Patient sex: M
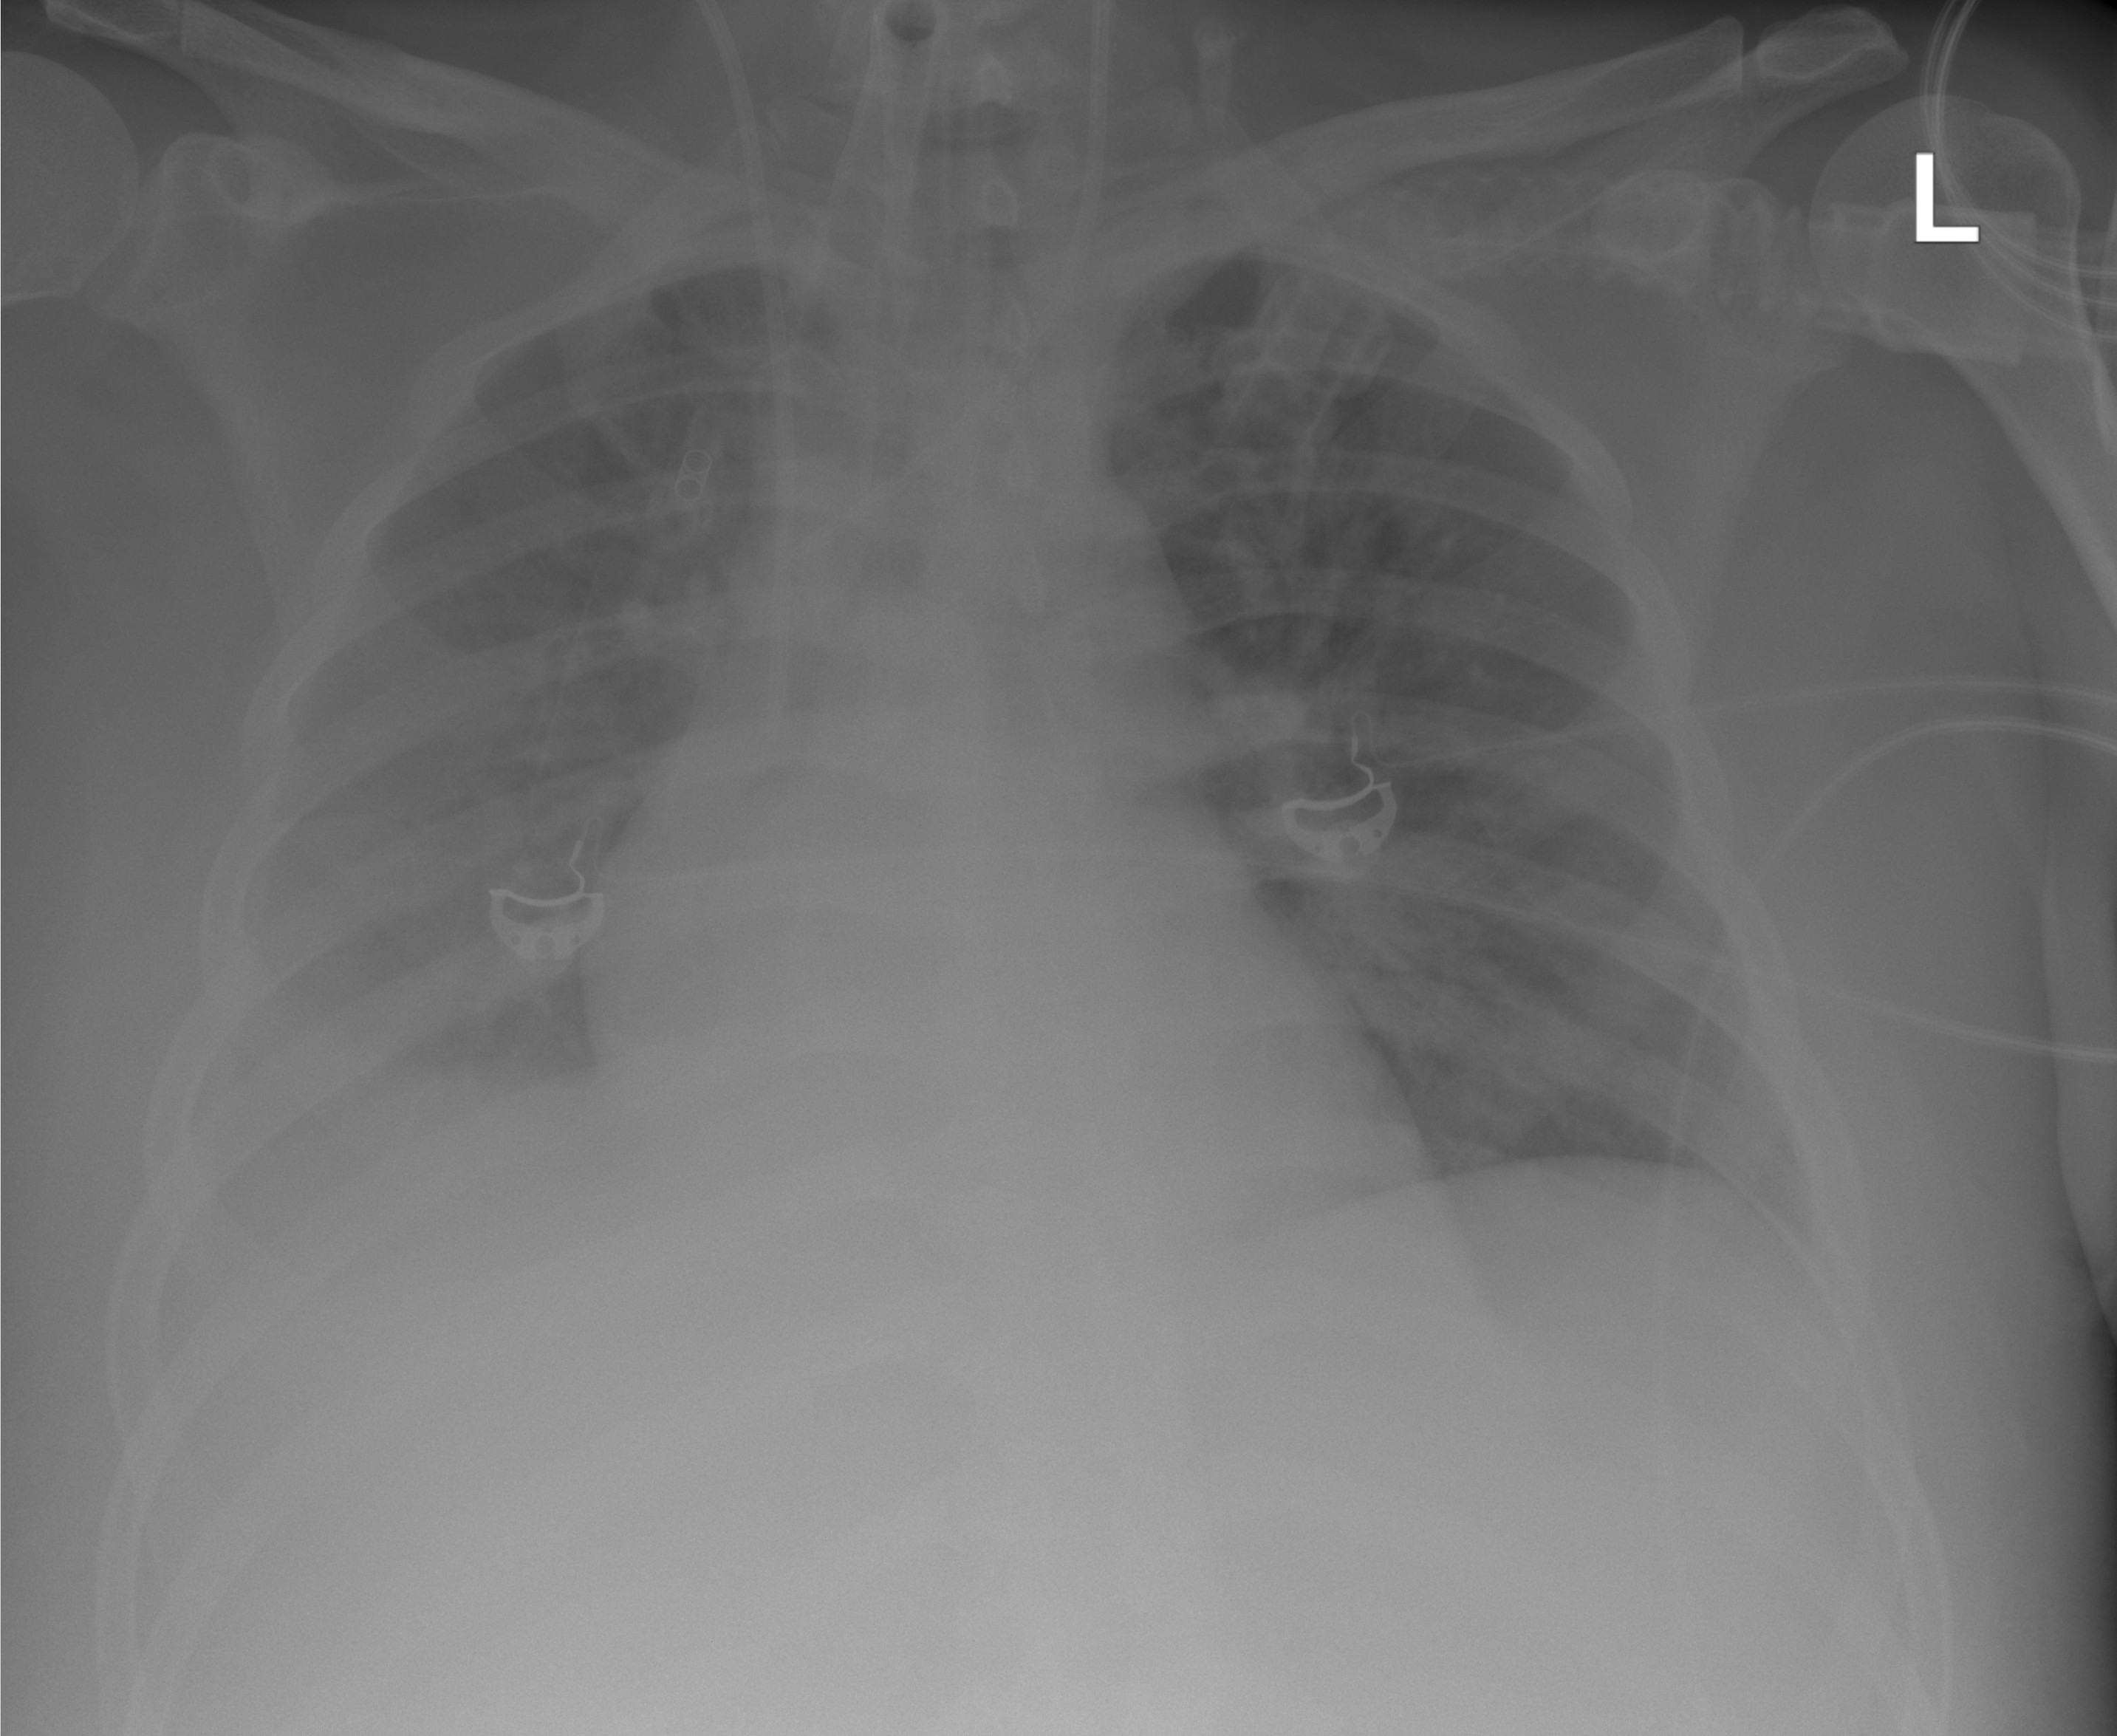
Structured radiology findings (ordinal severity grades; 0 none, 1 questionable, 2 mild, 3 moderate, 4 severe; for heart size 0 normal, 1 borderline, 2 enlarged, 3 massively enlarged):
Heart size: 0
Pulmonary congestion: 2
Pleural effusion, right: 3
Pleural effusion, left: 0
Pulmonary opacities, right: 2
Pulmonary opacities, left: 0
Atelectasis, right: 0
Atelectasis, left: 0